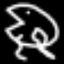
Label: frog